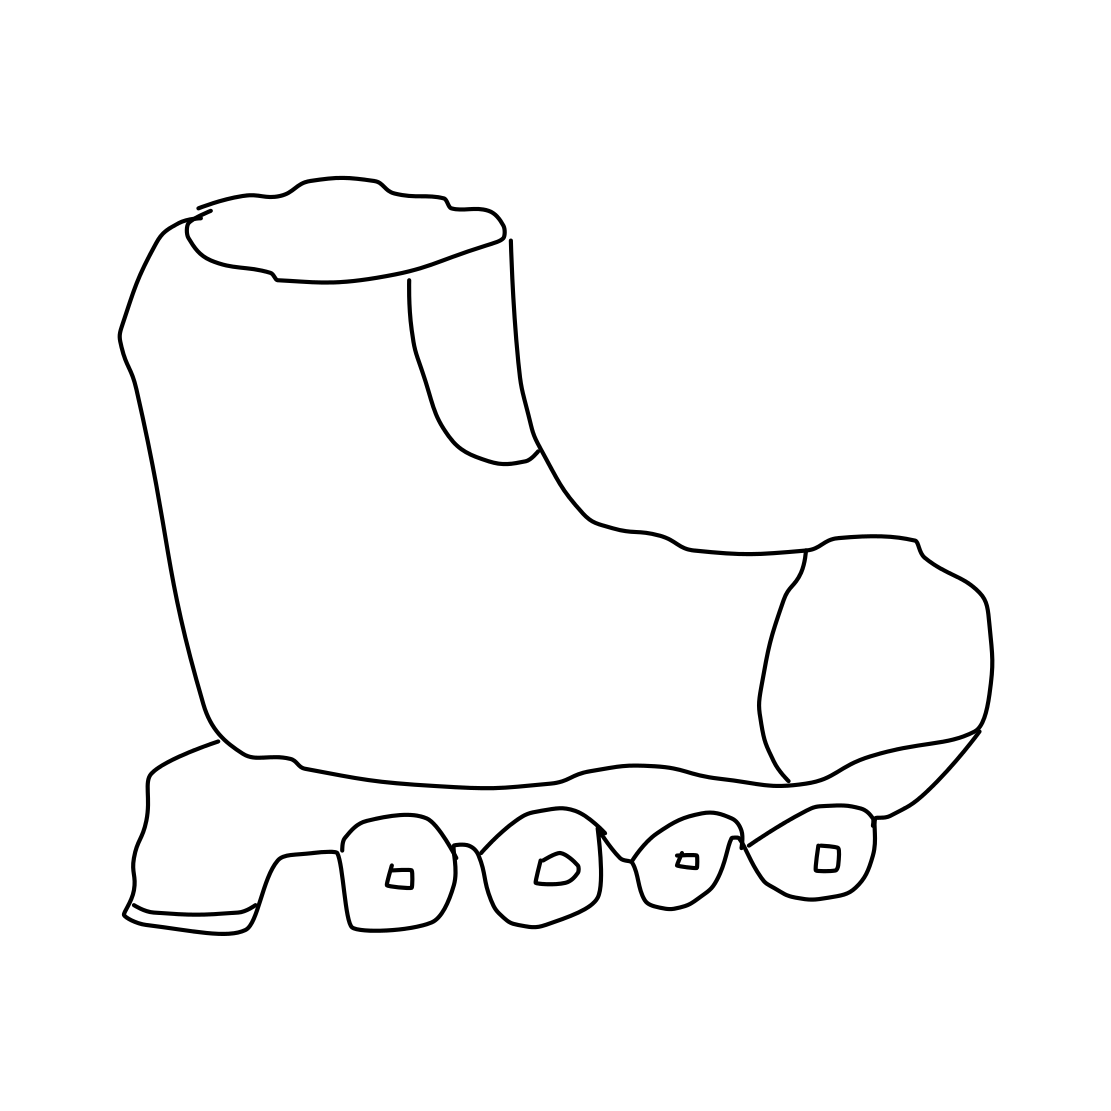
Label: rollerblades